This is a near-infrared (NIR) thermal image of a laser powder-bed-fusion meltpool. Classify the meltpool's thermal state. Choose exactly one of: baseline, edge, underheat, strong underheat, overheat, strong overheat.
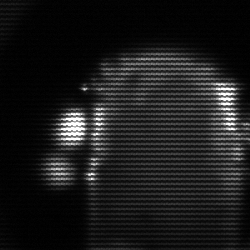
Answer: baseline